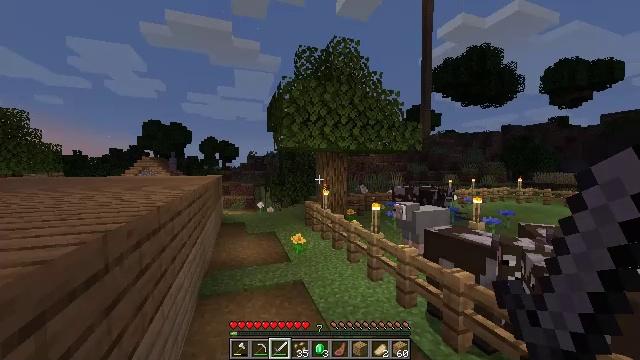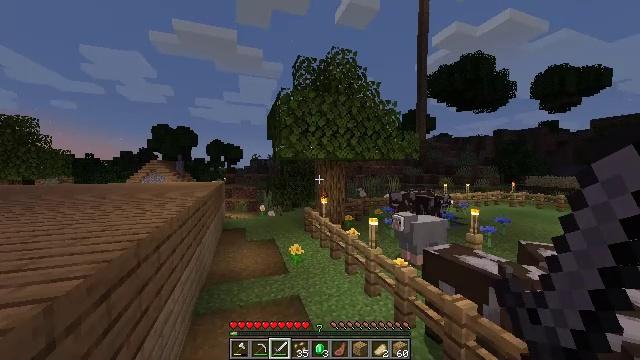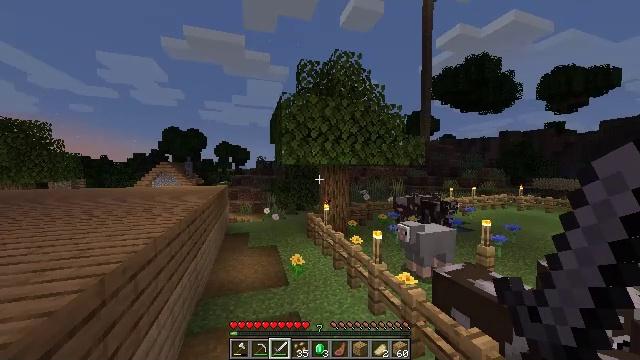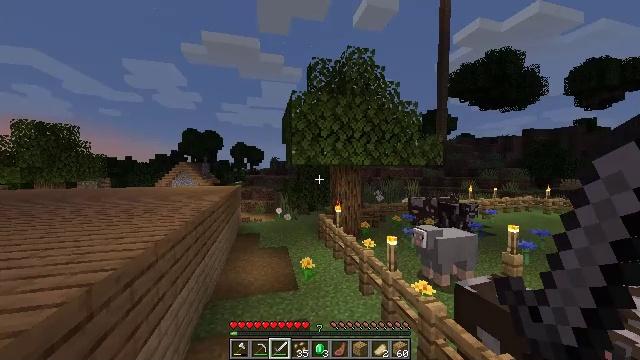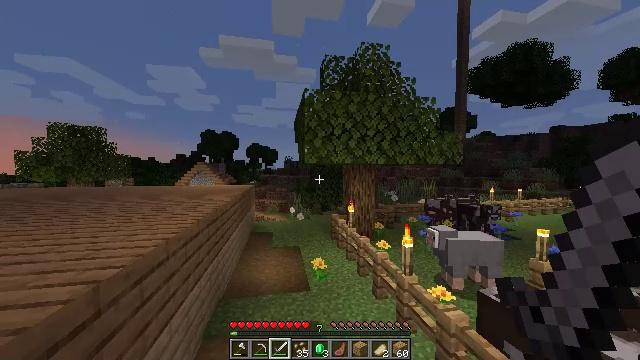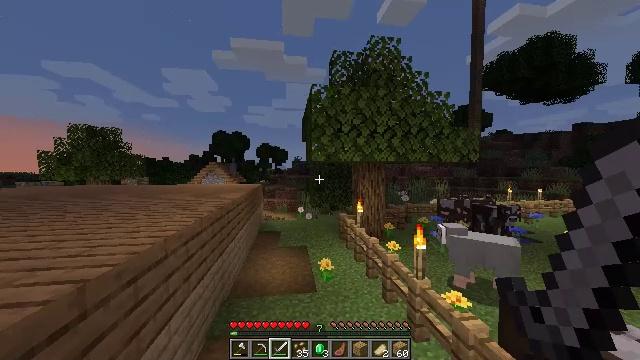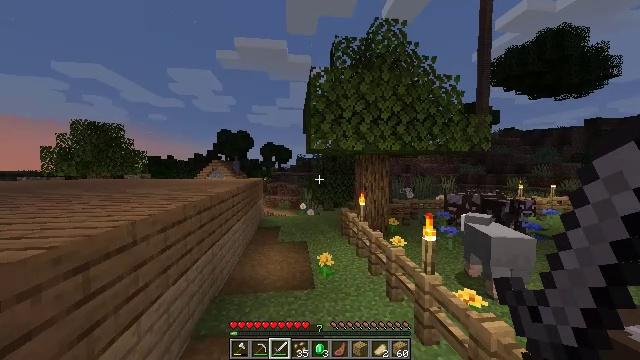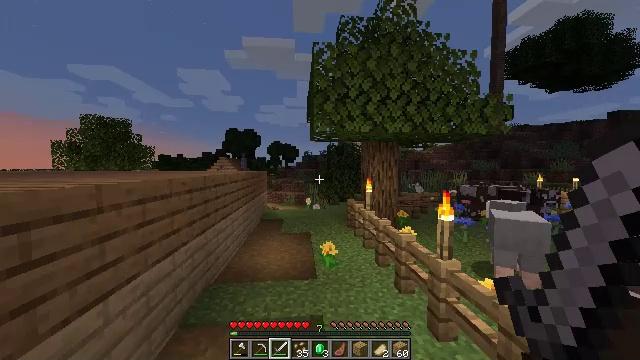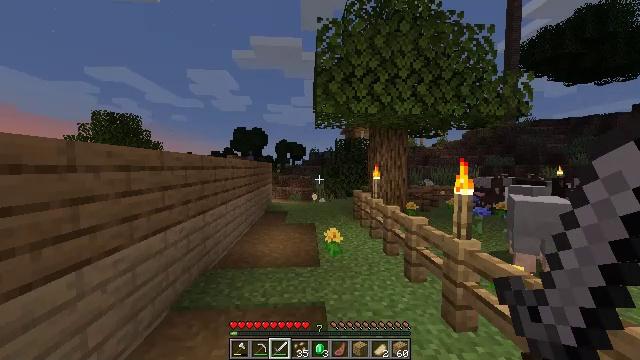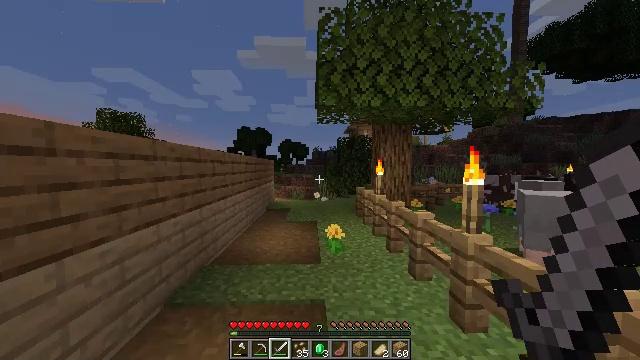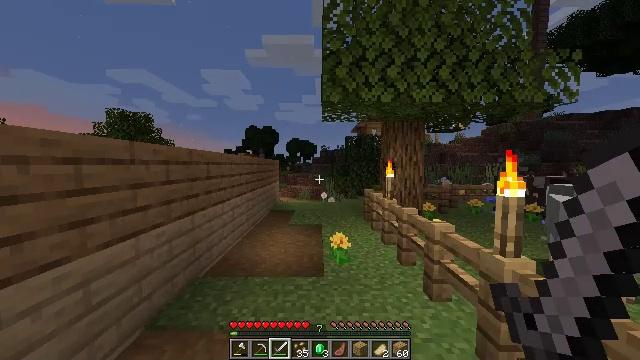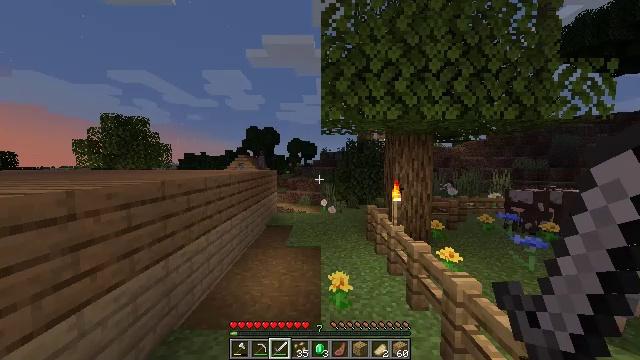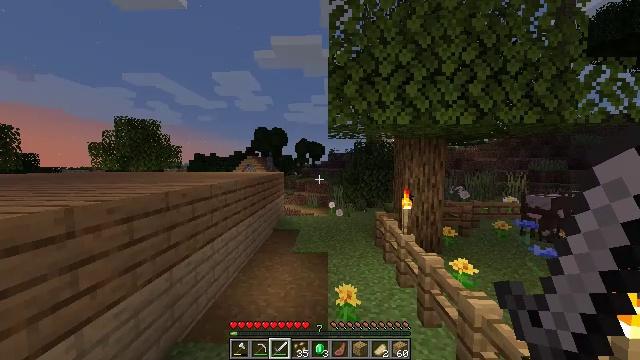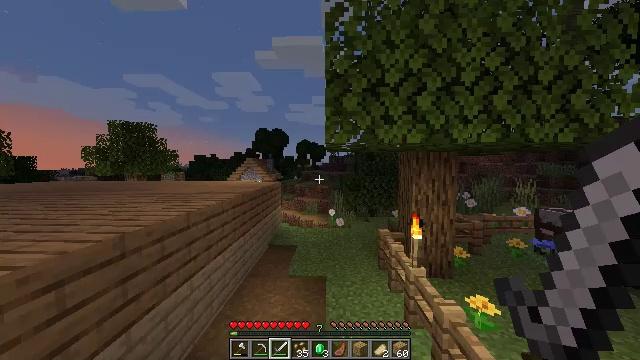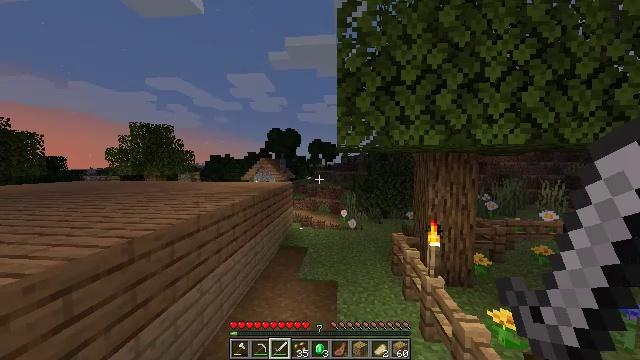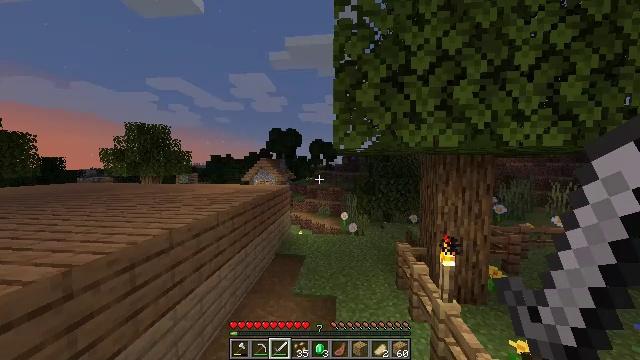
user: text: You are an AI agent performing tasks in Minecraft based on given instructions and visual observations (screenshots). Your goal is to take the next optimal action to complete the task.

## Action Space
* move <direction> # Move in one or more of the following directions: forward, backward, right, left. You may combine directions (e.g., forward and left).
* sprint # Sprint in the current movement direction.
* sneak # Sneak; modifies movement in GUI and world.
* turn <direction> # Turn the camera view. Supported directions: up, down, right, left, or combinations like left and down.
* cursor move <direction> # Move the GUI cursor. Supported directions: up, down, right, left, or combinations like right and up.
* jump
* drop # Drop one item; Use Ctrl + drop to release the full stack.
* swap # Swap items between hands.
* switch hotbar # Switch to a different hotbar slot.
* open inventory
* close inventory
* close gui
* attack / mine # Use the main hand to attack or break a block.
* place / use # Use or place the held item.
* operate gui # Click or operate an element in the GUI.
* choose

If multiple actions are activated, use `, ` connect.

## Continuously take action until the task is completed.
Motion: motion action
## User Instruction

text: Harvest the mature beetroots.
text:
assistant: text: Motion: move forward, sprint, jump
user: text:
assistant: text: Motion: move forward, sprint, turn left, jump
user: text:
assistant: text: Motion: move forward, sprint, turn left, jump
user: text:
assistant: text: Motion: move forward, sprint, turn left, jump
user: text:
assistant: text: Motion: move forward, sprint, turn left, jump
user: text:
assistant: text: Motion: move forward, sprint, turn left, jump
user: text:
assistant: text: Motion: move forward, sprint, turn left, jump
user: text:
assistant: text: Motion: move forward, sprint, turn left, jump
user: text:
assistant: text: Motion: move forward, sprint, jump
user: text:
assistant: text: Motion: move forward, sprint, turn left, jump
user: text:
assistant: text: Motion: move forward, sprint, jump
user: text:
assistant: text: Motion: move forward, sprint, turn left, jump
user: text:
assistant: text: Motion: move forward, sprint, jump
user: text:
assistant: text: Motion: move forward, sprint, turn left, jump
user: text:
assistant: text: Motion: move forward, sprint, jump
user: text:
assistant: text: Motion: move forward, sprint, turn left, jump
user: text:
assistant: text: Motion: move forward, sprint, jump
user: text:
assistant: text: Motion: move forward, sprint, jump
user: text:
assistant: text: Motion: move forward, sprint, jump
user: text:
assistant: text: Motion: move forward, sprint, jump
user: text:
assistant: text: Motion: move forward, sprint, jump
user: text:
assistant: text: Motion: move forward, sprint, jump
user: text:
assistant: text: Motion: move forward, sprint, jump
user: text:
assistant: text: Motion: move forward, sprint, jump
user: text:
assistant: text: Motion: move forward, sprint, jump
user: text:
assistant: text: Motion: move forward, sprint, jump
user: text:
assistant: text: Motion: move forward, sprint, jump
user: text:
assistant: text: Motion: move forward, sprint, jump
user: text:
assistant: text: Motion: move forward, sprint, jump
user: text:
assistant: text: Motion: move forward, sprint, jump